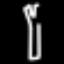
Label: fork